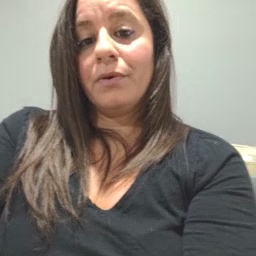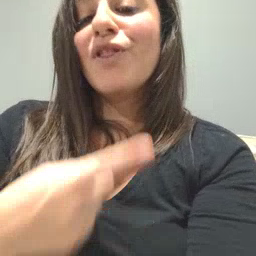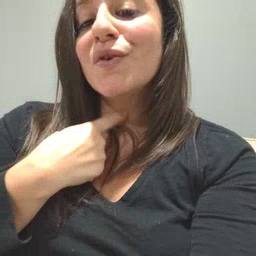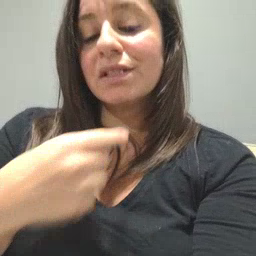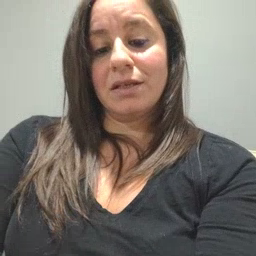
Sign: thirsty